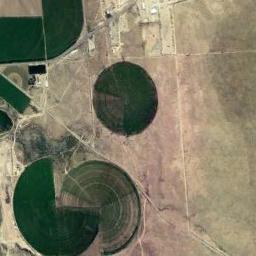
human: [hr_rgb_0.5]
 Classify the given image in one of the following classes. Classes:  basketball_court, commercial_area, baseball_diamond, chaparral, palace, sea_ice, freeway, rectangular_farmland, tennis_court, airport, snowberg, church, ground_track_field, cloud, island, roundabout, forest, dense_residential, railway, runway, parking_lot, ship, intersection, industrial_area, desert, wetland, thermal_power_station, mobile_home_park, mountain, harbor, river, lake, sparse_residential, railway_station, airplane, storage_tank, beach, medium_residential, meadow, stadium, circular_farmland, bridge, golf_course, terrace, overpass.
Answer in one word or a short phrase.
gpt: circular_farmland